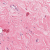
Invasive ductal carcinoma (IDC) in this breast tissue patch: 0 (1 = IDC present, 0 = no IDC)